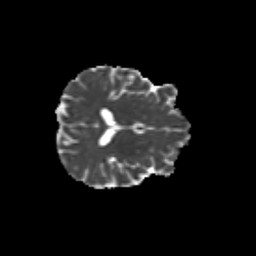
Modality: MD
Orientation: axial
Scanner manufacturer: siemens
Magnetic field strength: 3 T
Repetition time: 9.2 s
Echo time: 0.084 s